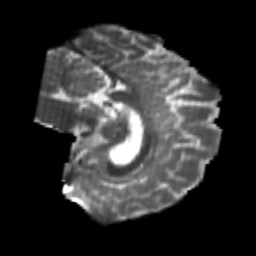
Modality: T2w
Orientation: sagittal
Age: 22
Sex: male
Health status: healthy
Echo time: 0.074 s